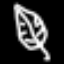
Label: leaf